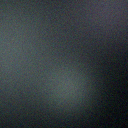
Screen state: off